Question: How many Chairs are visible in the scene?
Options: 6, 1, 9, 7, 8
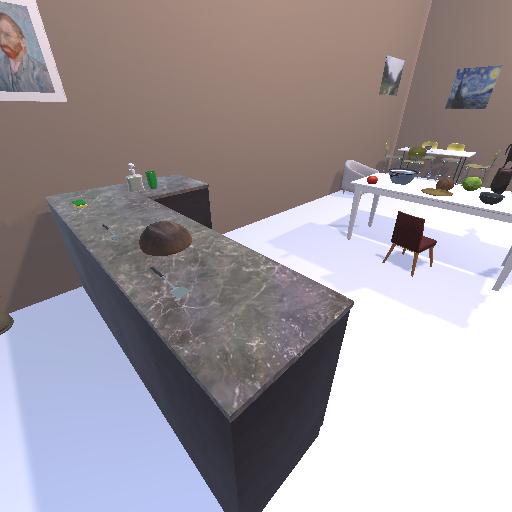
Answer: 6